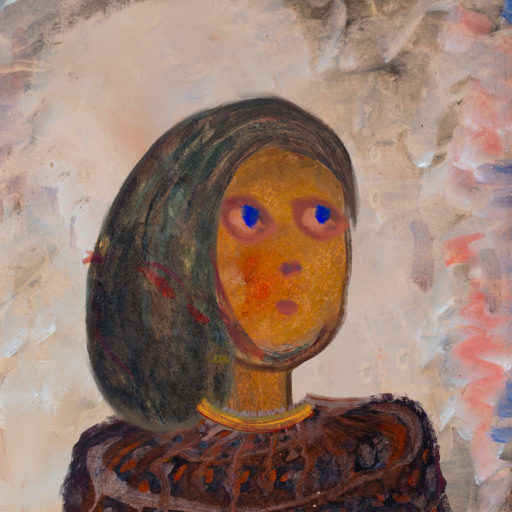
Background: Roy_Bahadur, Head And Neck Side: Pipe, Face Side: Mother_And_Son_Mother, Bust: Hypocrite, Hair Side: Gypsy_Mother, Head Accessory: Blank, Second Necklace: Blank, Necklace: Mother_And_Son_Son, Baby: Blank